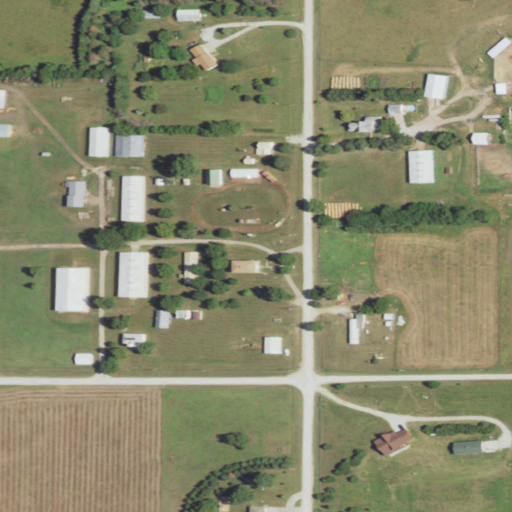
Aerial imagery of mountain in Kansas named Albany Hill containing grassland, pasture, open development, low intensity development, medium intensity development, and deciduous forest